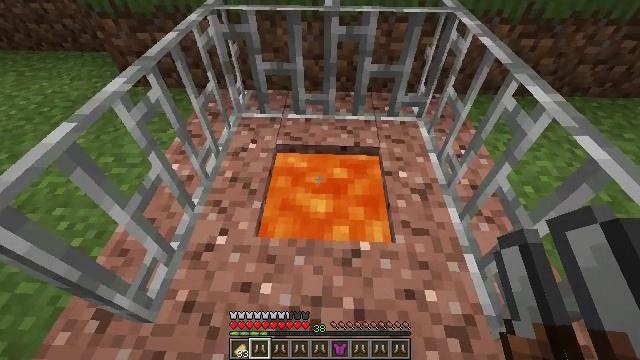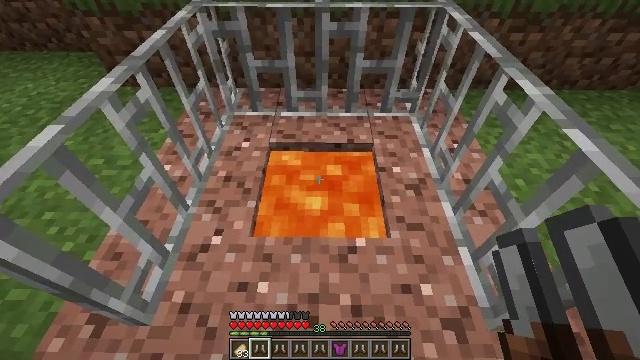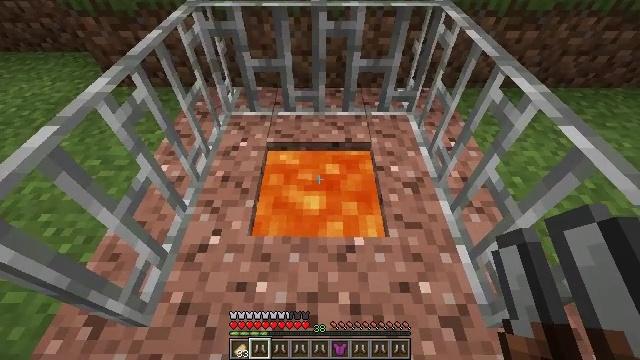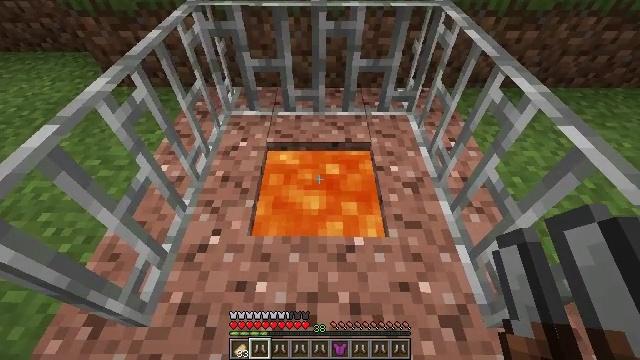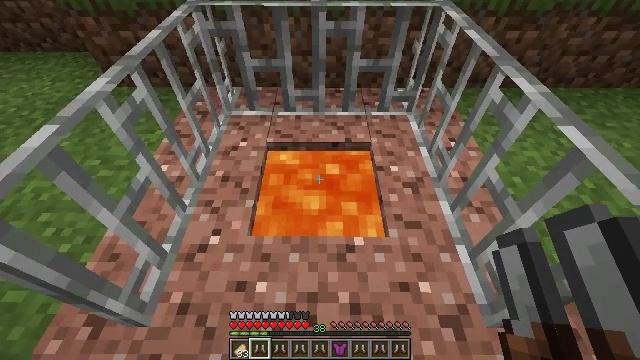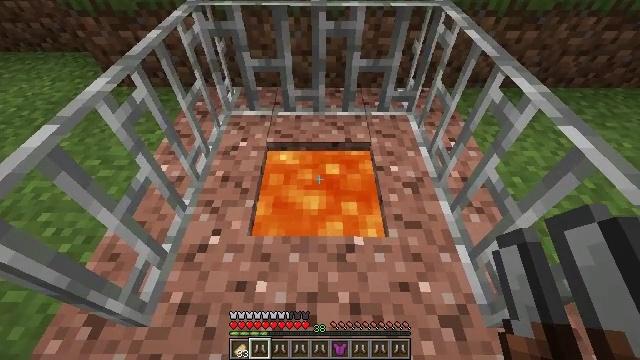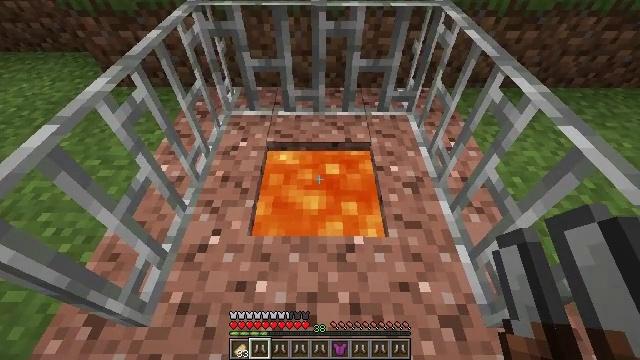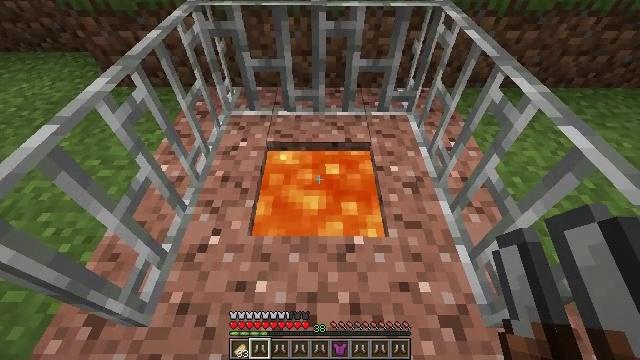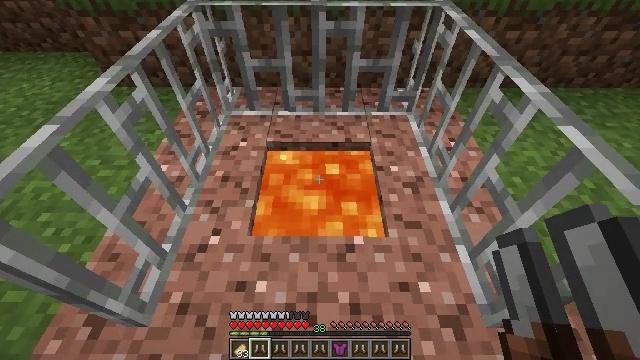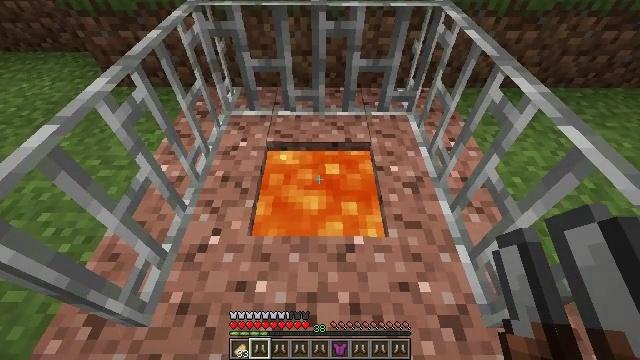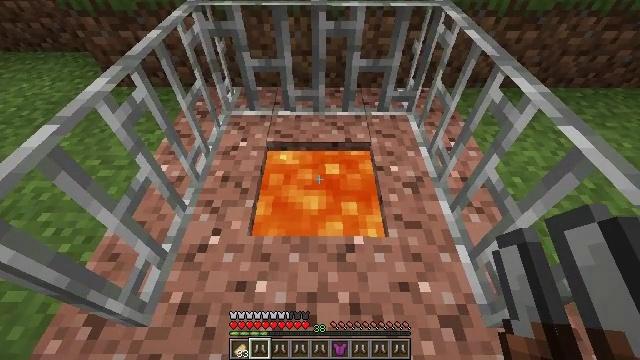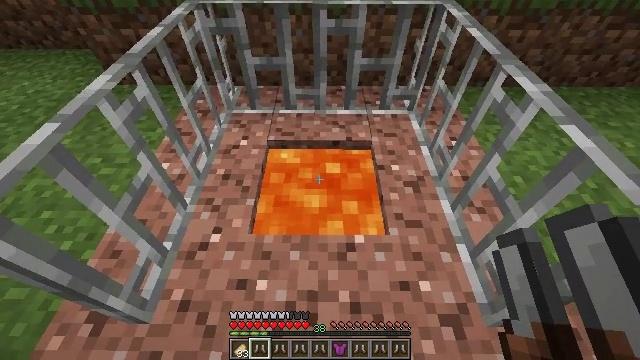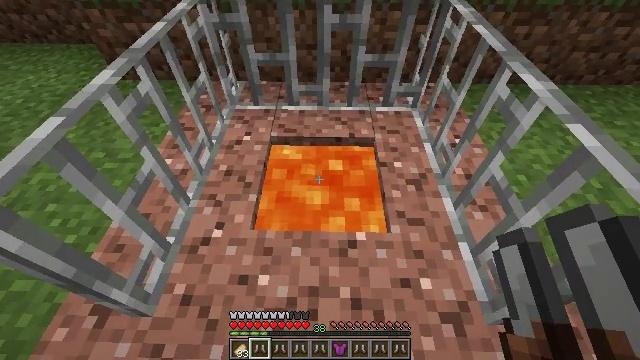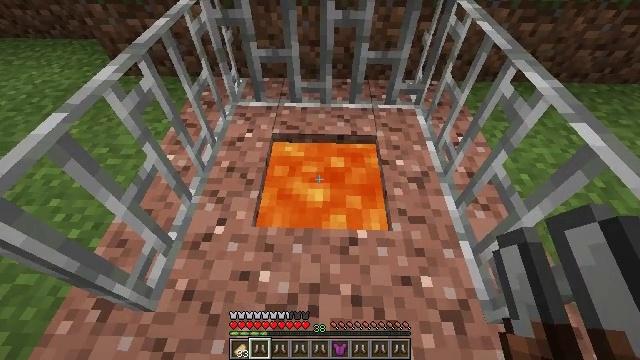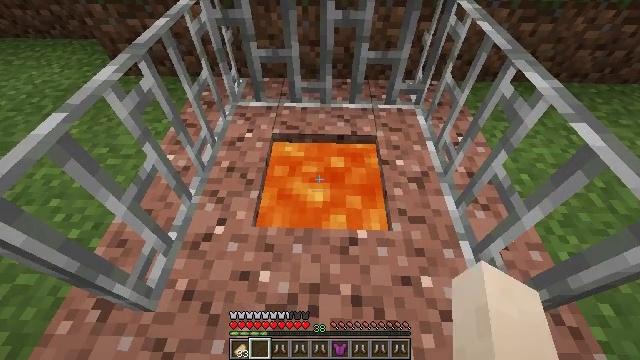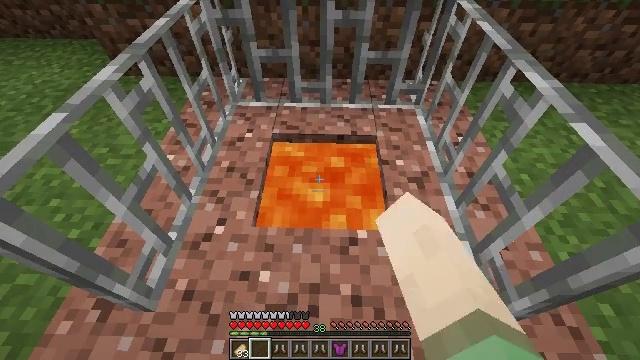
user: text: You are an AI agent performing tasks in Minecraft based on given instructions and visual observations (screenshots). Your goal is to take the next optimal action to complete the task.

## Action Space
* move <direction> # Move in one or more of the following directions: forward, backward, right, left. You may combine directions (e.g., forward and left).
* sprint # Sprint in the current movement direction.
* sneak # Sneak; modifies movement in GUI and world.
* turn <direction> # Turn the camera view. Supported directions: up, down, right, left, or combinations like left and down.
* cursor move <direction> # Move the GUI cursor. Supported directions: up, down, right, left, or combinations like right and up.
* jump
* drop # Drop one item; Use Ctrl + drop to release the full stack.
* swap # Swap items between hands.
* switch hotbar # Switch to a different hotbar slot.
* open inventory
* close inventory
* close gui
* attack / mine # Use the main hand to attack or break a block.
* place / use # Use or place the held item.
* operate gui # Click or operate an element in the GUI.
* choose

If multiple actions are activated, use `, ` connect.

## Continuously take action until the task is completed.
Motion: motion action
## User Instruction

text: Remove a pair of leather boots from the inventory.
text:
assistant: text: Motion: turn right
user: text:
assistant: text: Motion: no_op
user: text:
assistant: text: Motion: no_op
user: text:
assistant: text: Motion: no_op
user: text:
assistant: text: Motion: no_op
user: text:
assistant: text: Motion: no_op
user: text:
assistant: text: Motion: no_op
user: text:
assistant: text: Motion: no_op
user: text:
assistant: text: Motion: no_op
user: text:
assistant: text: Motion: no_op
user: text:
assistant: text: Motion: no_op
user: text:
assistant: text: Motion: no_op
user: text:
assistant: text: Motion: no_op
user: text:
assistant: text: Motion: drop
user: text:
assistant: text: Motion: drop
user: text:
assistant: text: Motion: drop
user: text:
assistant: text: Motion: drop
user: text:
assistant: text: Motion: no_op
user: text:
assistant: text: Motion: no_op
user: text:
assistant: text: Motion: no_op